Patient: sex M, age 62
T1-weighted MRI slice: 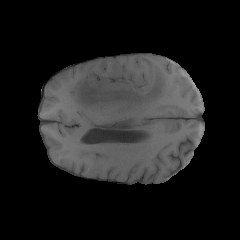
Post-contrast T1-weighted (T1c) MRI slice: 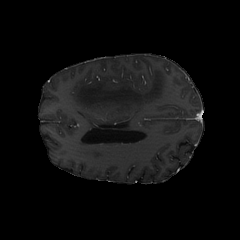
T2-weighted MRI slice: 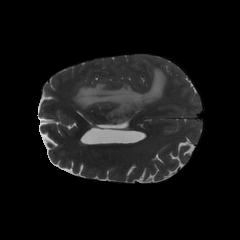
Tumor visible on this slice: yes
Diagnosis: Glioblastoma, IDH-wildtype
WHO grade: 4